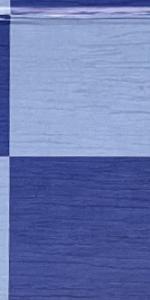
Label: Empty